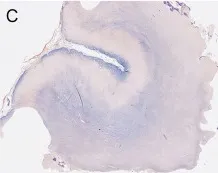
(C) Manlow staining highlights gliosis in the subpial cortex and the white matter in purple.
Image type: pathology (h&e)